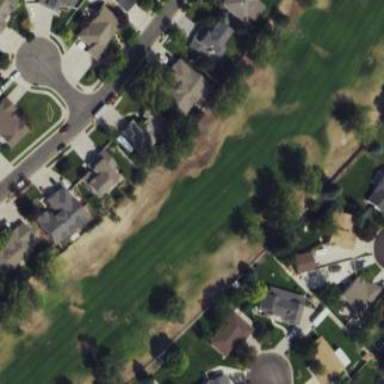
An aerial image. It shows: Grassy area designated as golf fairway.